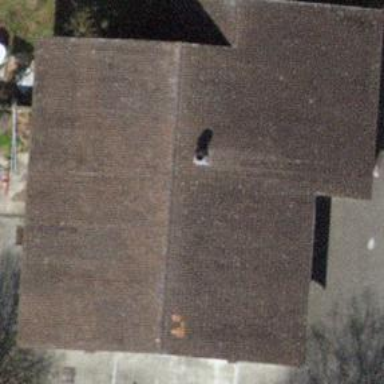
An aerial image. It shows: Gabled roof on farm auxiliary building.